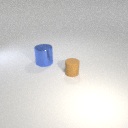
large blue metal cylinder to the left of small brown rubber cylinder